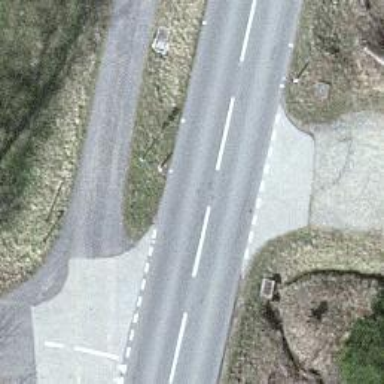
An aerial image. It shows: Tertiary road.